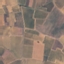
Label: PermanentCrop